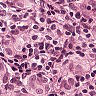
Metastatic tissue present: yes